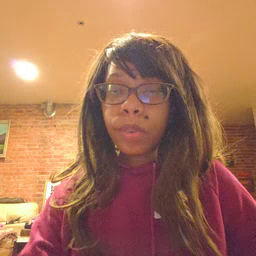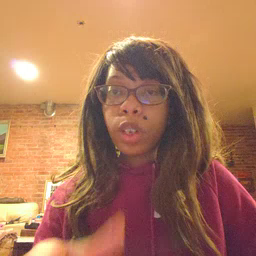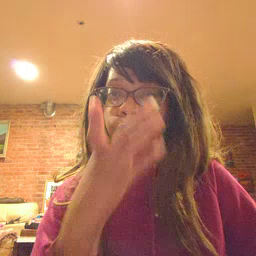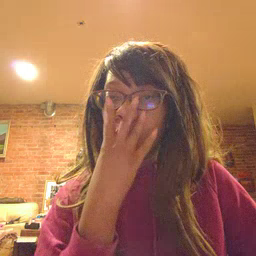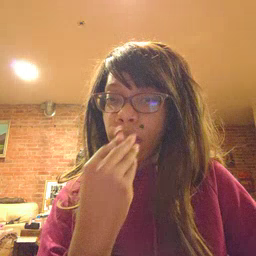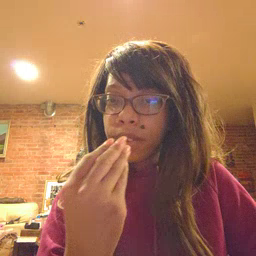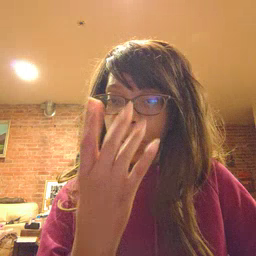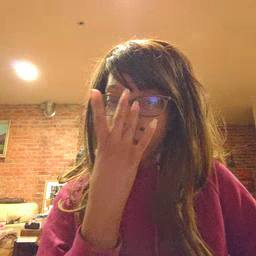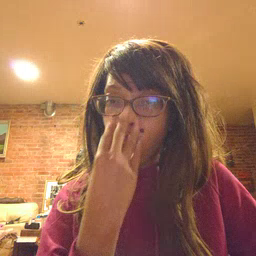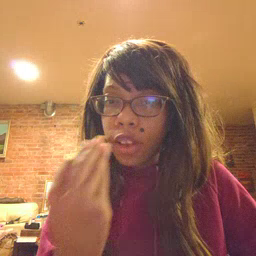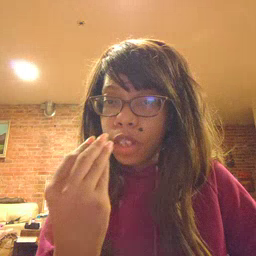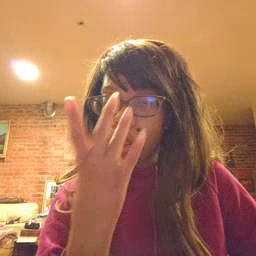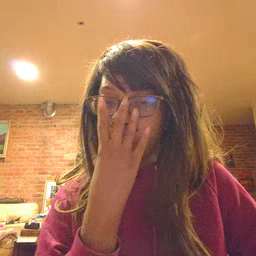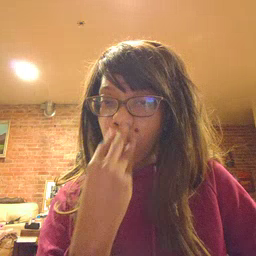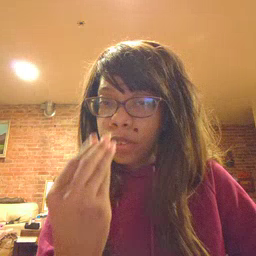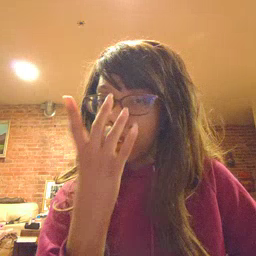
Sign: wolf